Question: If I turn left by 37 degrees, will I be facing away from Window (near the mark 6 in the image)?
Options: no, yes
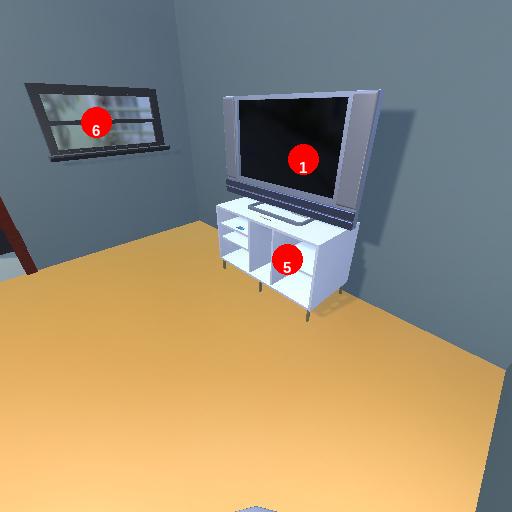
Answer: no